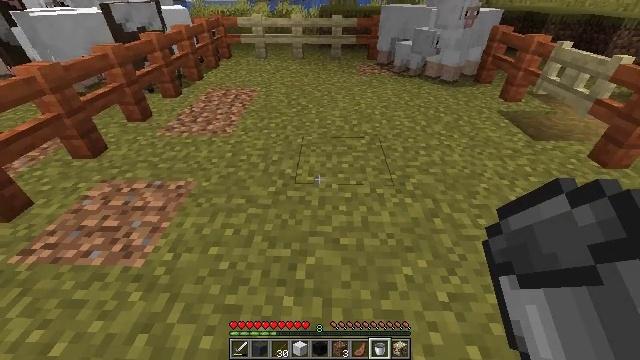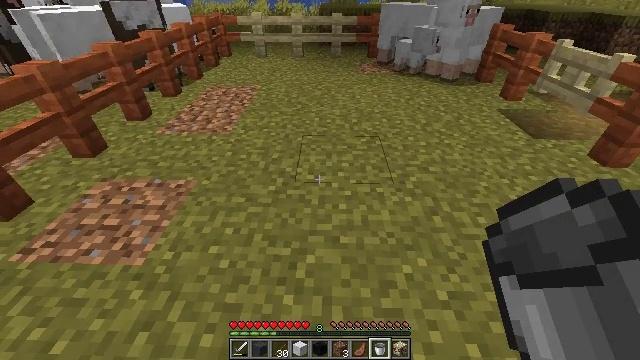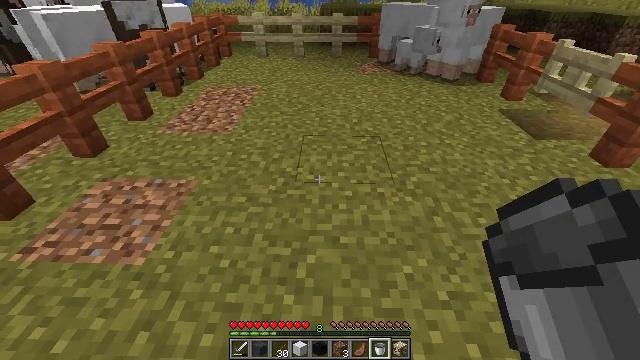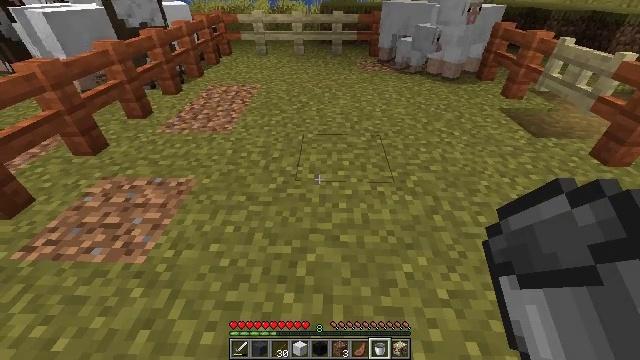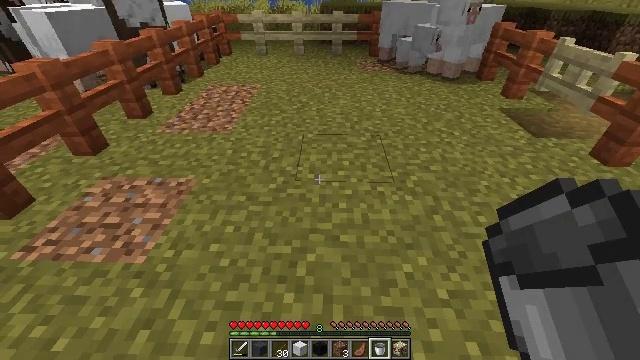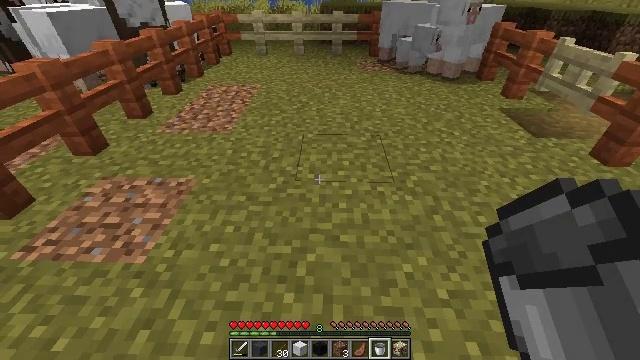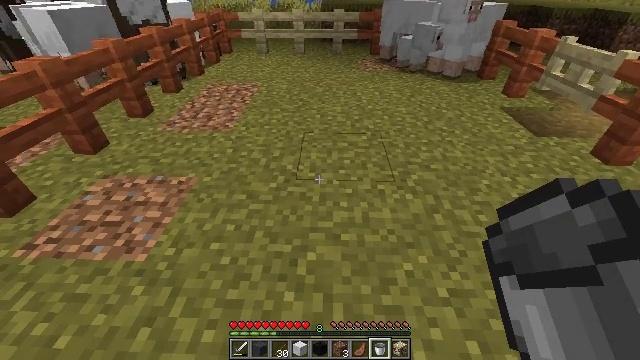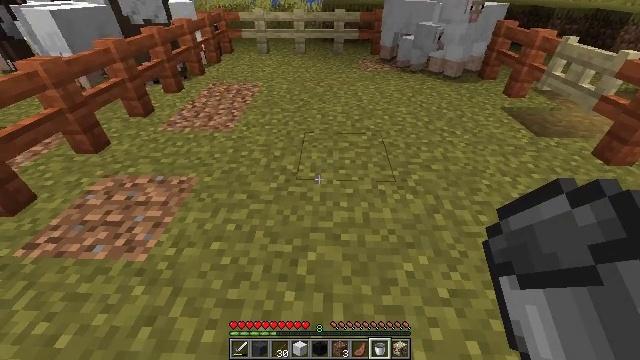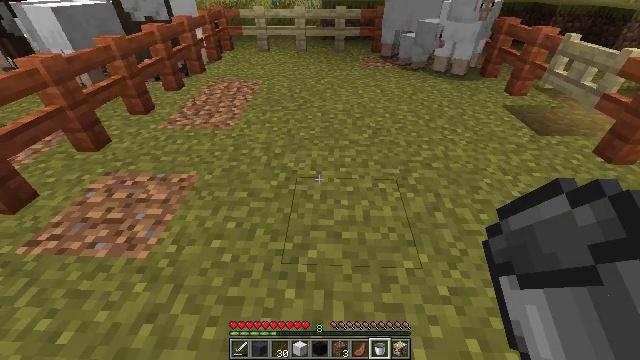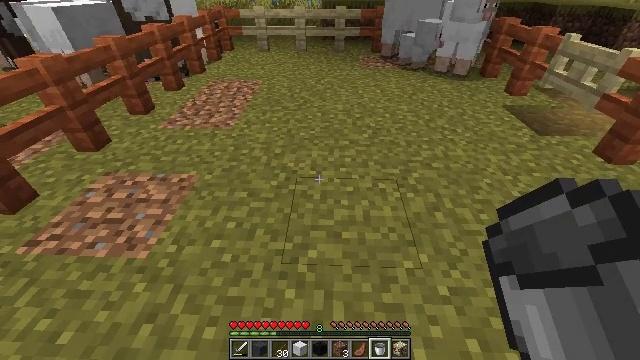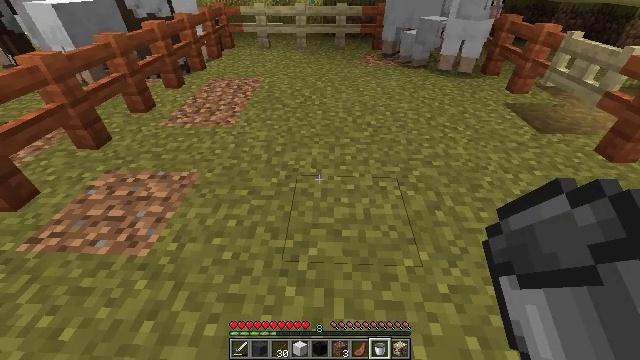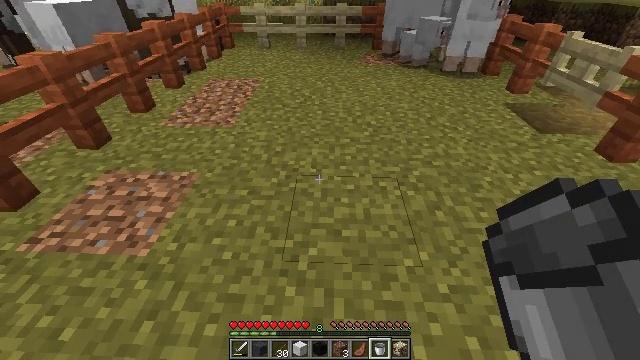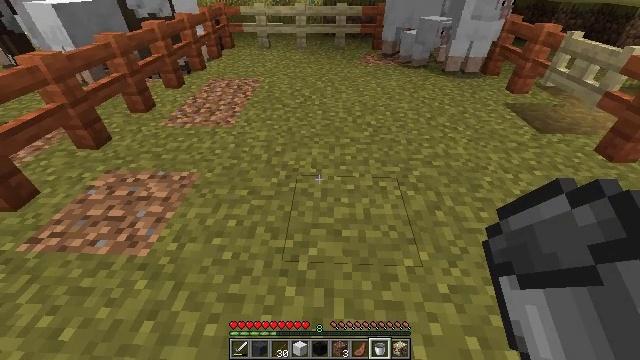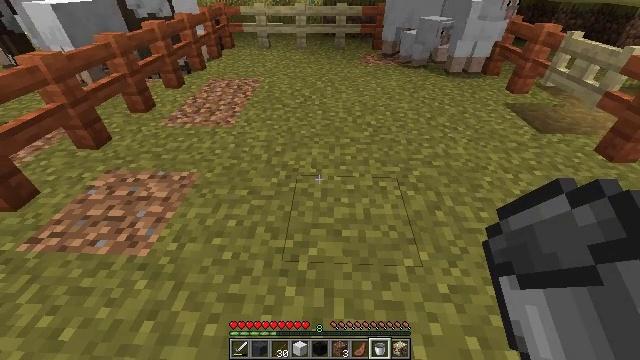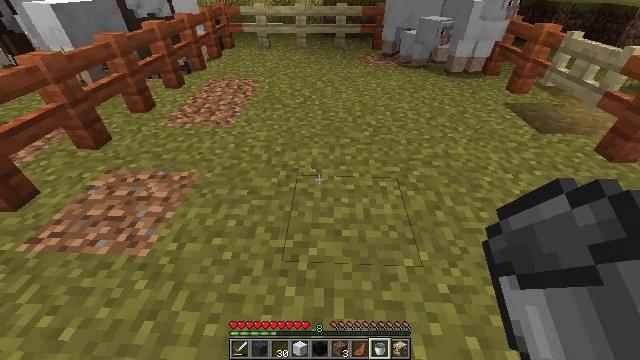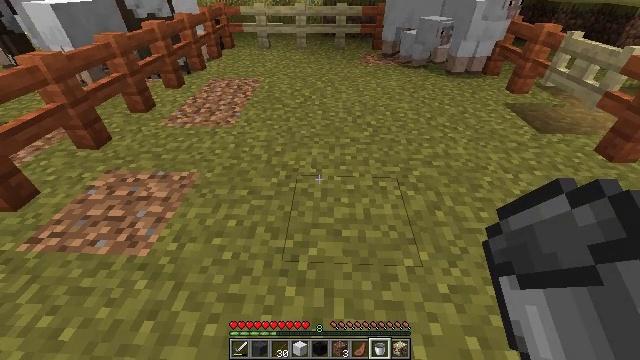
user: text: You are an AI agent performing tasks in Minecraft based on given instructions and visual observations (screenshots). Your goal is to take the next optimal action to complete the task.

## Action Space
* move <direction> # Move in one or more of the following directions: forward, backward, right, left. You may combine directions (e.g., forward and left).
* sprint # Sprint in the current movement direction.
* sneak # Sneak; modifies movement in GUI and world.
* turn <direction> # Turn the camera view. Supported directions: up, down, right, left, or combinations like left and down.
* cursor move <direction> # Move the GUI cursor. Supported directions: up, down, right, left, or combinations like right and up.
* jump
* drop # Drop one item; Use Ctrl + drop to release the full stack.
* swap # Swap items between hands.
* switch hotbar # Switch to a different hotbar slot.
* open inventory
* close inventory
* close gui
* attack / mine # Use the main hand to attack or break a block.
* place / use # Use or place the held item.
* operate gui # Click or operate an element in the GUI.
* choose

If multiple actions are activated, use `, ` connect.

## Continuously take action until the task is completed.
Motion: motion action
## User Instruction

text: Dig up the grass block for dirt.
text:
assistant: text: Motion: no_op
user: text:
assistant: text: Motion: no_op
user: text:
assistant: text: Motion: no_op
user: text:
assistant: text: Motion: no_op
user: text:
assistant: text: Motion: no_op
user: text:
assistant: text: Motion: no_op
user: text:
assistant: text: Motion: no_op
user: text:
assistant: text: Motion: no_op
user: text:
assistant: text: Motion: no_op
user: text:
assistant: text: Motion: no_op
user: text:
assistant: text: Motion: no_op
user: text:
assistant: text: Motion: no_op
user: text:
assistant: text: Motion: no_op
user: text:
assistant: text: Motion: no_op
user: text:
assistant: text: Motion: no_op
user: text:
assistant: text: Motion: no_op
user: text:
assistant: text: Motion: no_op
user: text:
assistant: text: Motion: no_op
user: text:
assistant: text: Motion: no_op
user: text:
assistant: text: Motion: no_op
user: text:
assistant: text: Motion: no_op
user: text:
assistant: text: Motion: no_op
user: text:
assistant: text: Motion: no_op
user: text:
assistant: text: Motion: no_op
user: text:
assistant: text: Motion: no_op
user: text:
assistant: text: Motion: no_op
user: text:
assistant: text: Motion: no_op
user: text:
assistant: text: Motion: no_op
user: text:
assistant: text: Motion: no_op
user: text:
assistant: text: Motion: no_op